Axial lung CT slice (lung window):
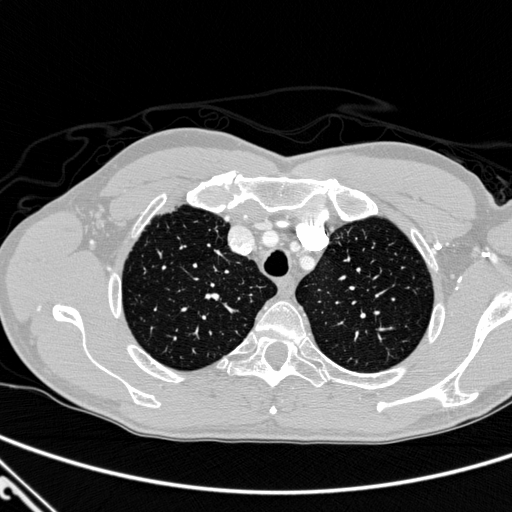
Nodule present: no